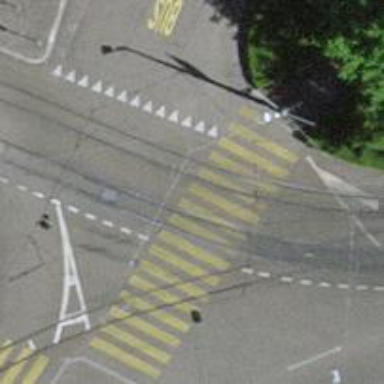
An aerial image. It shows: Tram level crossing on railway.